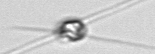
Label: Chaetoceros_danicus